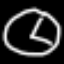
Label: clock